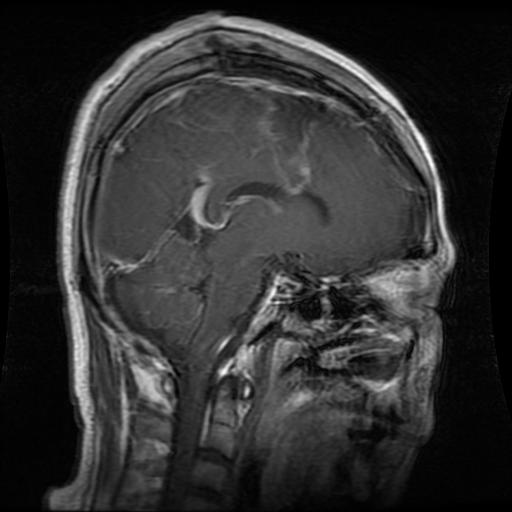
Label: glioma